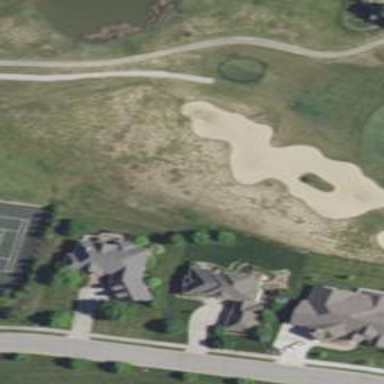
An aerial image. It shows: Sandy area is golf bunker.